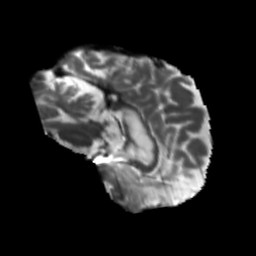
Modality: T2w
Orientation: sagittal
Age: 46
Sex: male
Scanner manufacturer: siemens
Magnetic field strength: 3 T
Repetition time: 5.47 s
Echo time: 0.0854 s